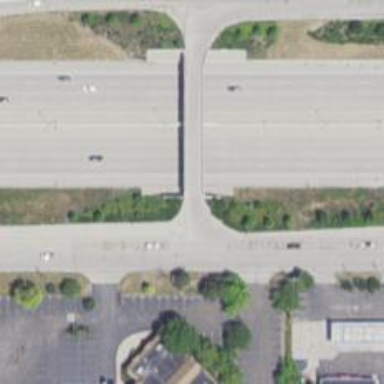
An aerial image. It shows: Secondary link road crossing over bridge.